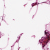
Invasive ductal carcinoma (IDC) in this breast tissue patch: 0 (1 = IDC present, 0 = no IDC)